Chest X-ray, PA view. Patient: 43 years old, sex F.
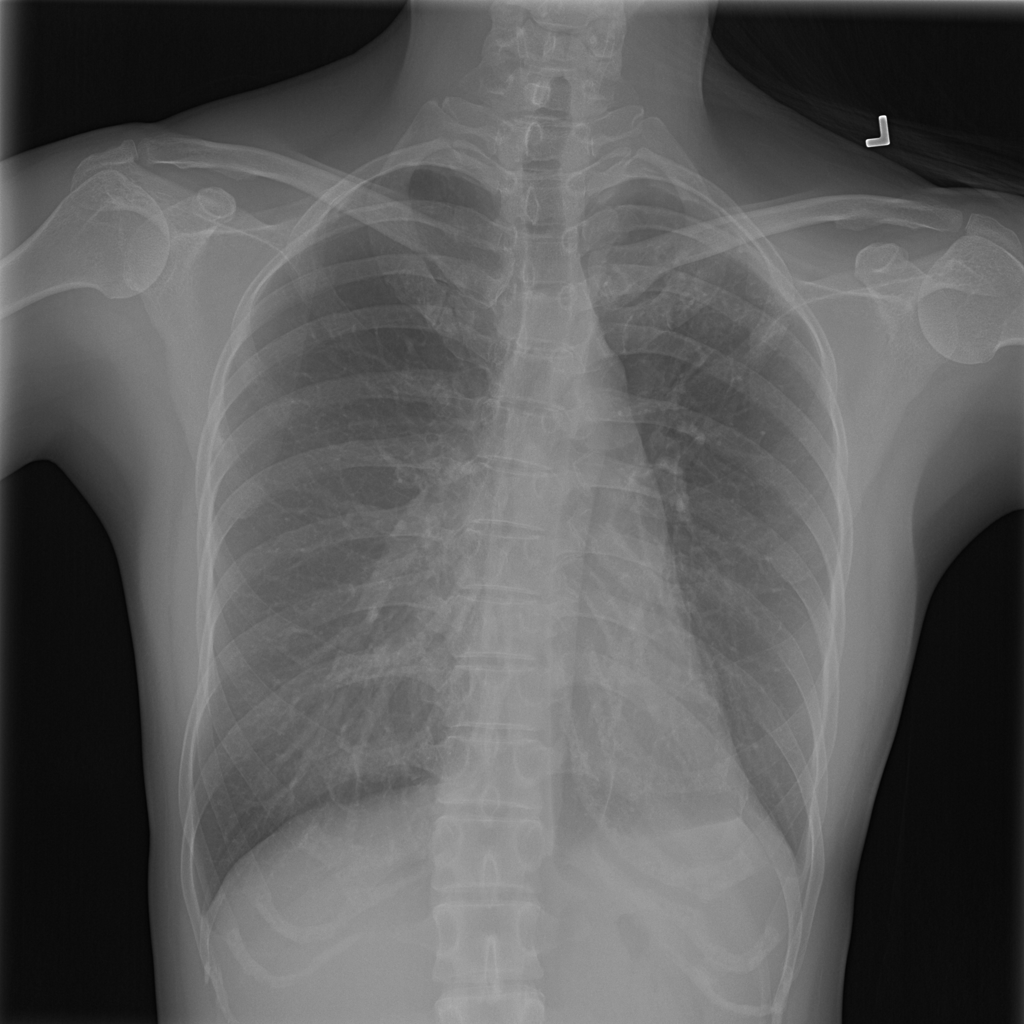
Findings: Consolidation